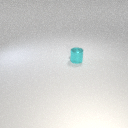
small cyan metal cylinder